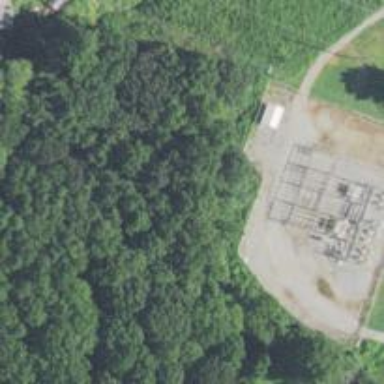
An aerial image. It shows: Distribution level power substation surrounded by fence.